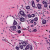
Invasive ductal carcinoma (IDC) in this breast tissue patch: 0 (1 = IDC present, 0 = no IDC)